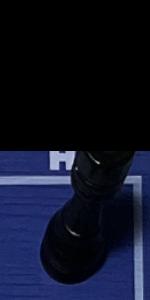
Label: Rook_Black